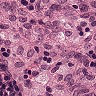
Metastatic tissue present: no